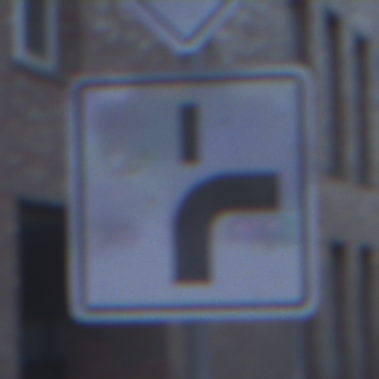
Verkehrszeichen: VerlaufVorfahrtsstrasse8
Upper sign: Vorfahrtsstrasse
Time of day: SunriseSunset
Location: Outdoor (Urban)
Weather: Clear
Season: NotSpecified
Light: Natural